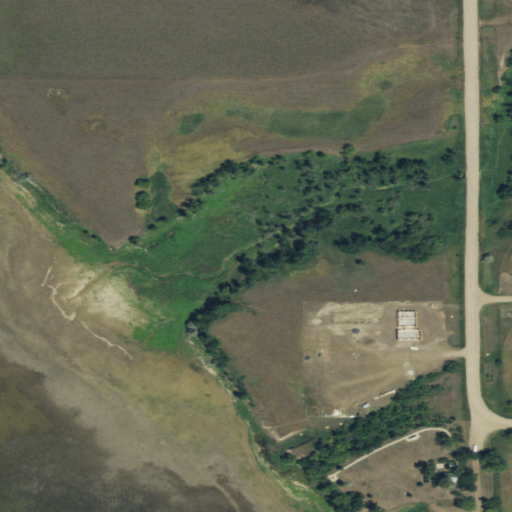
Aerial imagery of valley in North Dakota named Crazy Man Coulee containing grassland, herbaceous wetlands, woody wetlands, open development, open water, low intensity development, and cultivated crops